Question: I have two questions:
1. Is there any way, in CALayer, to know if two circles are intersecting?
2. With three circles intersecting each other, is there any way to highlight the intersected area?
I am using CAShapeLayer to draw my circles:
'''
- (CAShapeLayer *)circleForRadius:(CGFloat)iRadius withColor:(CGColorRef)iColor andDashPattern:(BOOL)isDashPattern {
CAShapeLayer *aSignalcircle = [CAShapeLayer layer];
aSignalcircle.path = [UIBezierPath bezierPathWithRoundedRect:CGRectMake(0, 0, 2.0 * iRadius, 2.0 * iRadius) cornerRadius:iRadius].CGPath;
aSignalcircle.position = CGPointMake(0.0 - iRadius, 0.0 - iRadius);
aSignalcircle.fillColor = [UIColor clearColor].CGColor;
aSignalcircle.strokeColor = iColor;
aSignalcircle.lineWidth = kPSSignalStrokeWidth;
if (self.enableShadow) {
aSignalcircle.shadowColor = [UIColor blackColor].CGColor;
aSignalcircle.shadowOpacity = 0.5;
aSignalcircle.shadowOffset = CGSizeMake(0, 0.25);
aSignalcircle.shadowRadius = 0.5;
}
if (isDashPattern) {
aSignalcircle.lineDashPattern = @[@1, @1];
}
return aSignalcircle;
'''
}
I tried clipping the context path using the below code but the output is not coming as expected:
'''
- (void)drawRect:(CGRect)rect
{
CGFloat iRadius = 20.0;
// Drawing code
CGContextRef context = UIGraphicsGetCurrentContext();
CAShapeLayer *aSignalcircle = [CAShapeLayer layer];
aSignalcircle.path = [UIBezierPath bezierPathWithRoundedRect:CGRectMake(0, 0, 2.0 * iRadius, 2.0 * iRadius) cornerRadius:iRadius].CGPath;
aSignalcircle.position = CGPointMake(10.0 , 10.0);
aSignalcircle.fillColor = [UIColor clearColor].CGColor;
aSignalcircle.strokeColor = [UIColor redColor].CGColor;
aSignalcircle.lineWidth = 1.0;
CGContextAddPath(context, aSignalcircle.path);
CGContextClip(context);
CAShapeLayer *aSignalcircle1 = [CAShapeLayer layer];
aSignalcircle1.path = [UIBezierPath bezierPathWithRoundedRect:CGRectMake(0, 0, 2.0 * iRadius, 2.0 * iRadius) cornerRadius:iRadius].CGPath;
aSignalcircle1.position = CGPointMake(30.0 , 10.0);
aSignalcircle1.fillColor = [UIColor clearColor].CGColor;
aSignalcircle1.strokeColor = [UIColor redColor].CGColor;
aSignalcircle1.lineWidth = 1.0;
CGContextAddPath(context, aSignalcircle1.path);
CGContextClip(context);
CAShapeLayer *aSignalcircle2 = [CAShapeLayer layer];
aSignalcircle2.path = [UIBezierPath bezierPathWithRoundedRect:CGRectMake(0, 0, 2.0 * iRadius, 2.0 * iRadius) cornerRadius:iRadius].CGPath;
aSignalcircle2.position = CGPointMake(25.0 , 30.0);
aSignalcircle2.fillColor = [UIColor clearColor].CGColor;
aSignalcircle2.strokeColor = [UIColor redColor].CGColor;
aSignalcircle2.lineWidth = 1.0;
CGContextAddPath(context, aSignalcircle2.path);
[[UIColor grayColor] set];
CGContextFillPath(context);
// Temp addition to see how the circles are looking on screen
[self.layer addSublayer:aSignalcircle];
[self.layer addSublayer:aSignalcircle1];
[self.layer addSublayer:aSignalcircle2];
}
'''
I output is looking like:

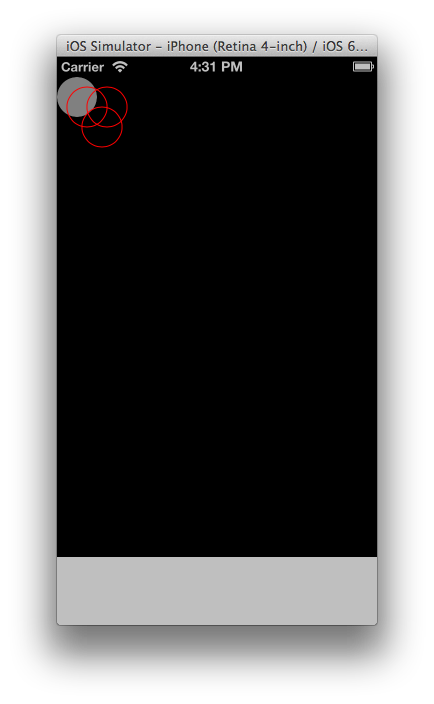
Answer: For the second question, you can use the following code to highlight the intersected area:
'''
// Add first path and clip
CGContextAddPath(context, circle1.path);
CGContextClip(context);
// Add second path and clip
CGContextAddPath(context, circle2.path);
CGContextClip(context);
// Add third path and draw it. This means it'll be drawn within the clipping area
CGContextAddPath(context, circle3.path);
[[UIColor redColor] set];
CGContextFillPath(context);
'''